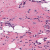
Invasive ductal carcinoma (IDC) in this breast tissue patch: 0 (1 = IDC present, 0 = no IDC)